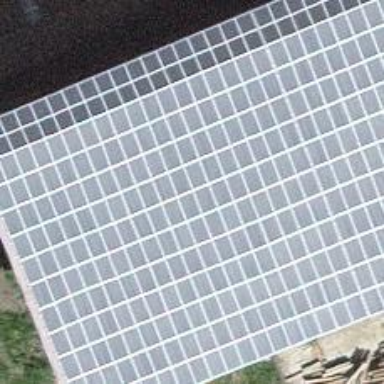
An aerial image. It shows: Solar power generator using photovoltaic method with solar photovoltaic panel types.